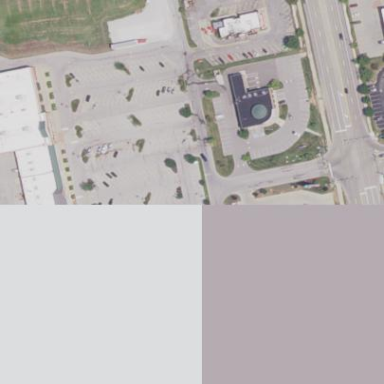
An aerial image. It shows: Retail area.